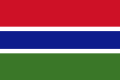
Flag of Gambia